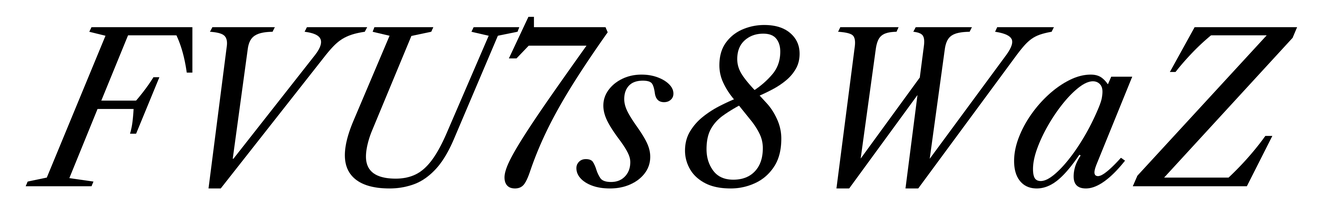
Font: LibreCaslonText-Italic_Italic